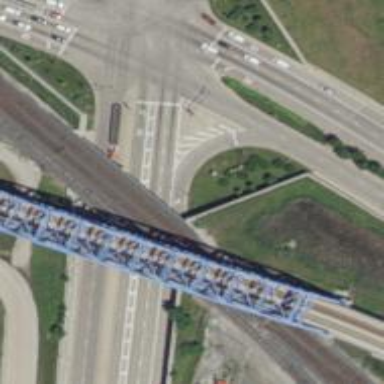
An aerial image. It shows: Bridge with electrified contact lines.